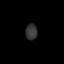
Tissue: lung
Cell type: Fibroblasts
Senescence score: 0.5887
Nuclear area (px): 181
Mean DAPI intensity: 53.436